Field crop: tomato
Growth stage: 1
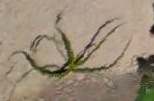
Species: cyperus